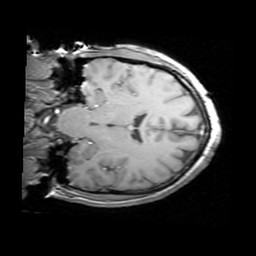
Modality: T1w
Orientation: coronal
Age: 32
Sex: male